Interaction volume radius: 10 \u00c5
Interaction volume height: 25 \u00c5
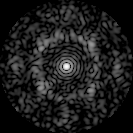
Disorder parameter: 0.7027